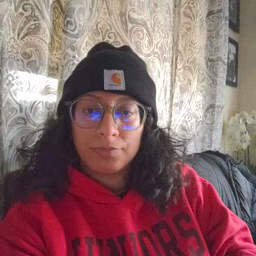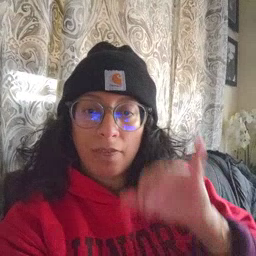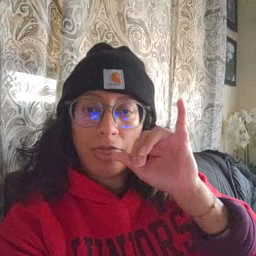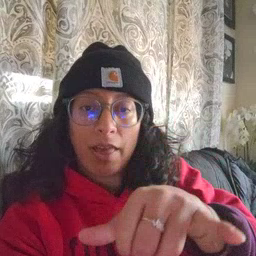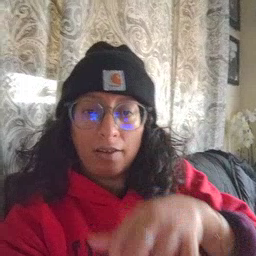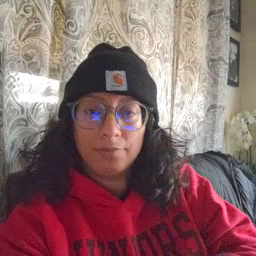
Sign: that